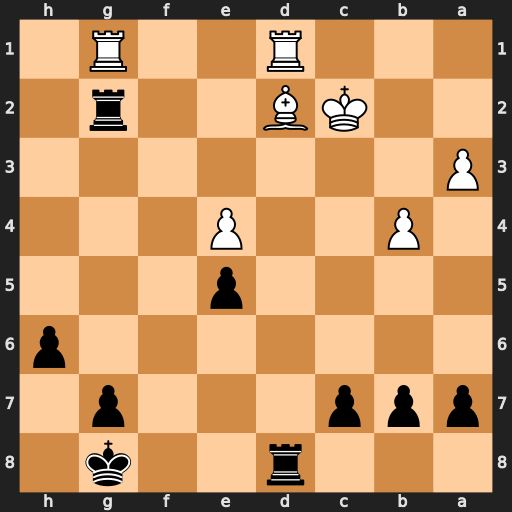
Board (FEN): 3r2k1/ppp3p1/7p/4p3/1P2P3/P7/2KB2r1/3R2R1
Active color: b
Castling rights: -
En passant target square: -
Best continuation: Rdxd2+ Rxd2 Rxg1